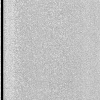
Atmospheric dust classification: dusty